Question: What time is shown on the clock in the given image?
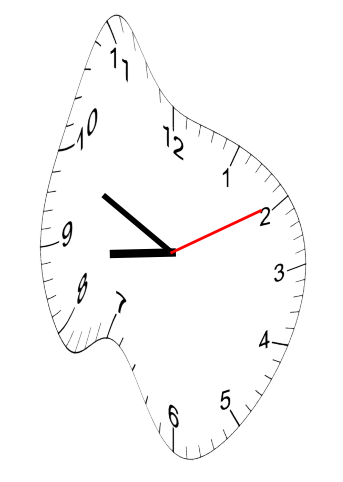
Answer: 08:49:10